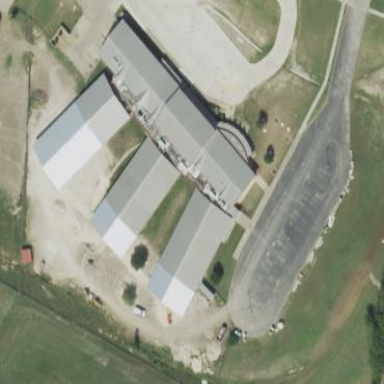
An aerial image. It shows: School.